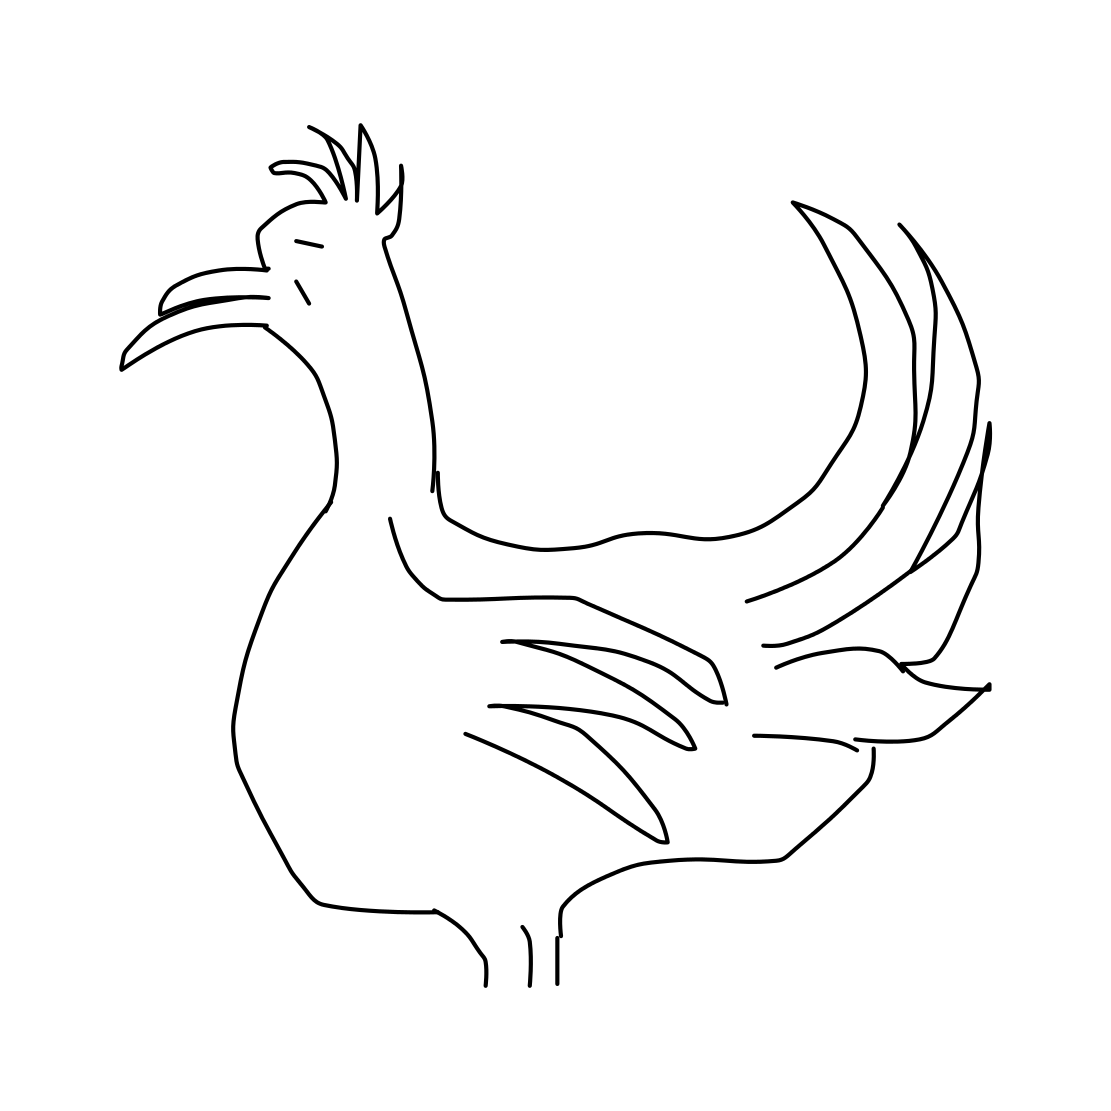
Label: rooster